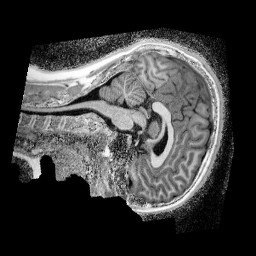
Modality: UNIT1_denoised
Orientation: sagittal
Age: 13
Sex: male
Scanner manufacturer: siemens
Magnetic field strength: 3 T
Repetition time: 4 s
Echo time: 0.00299 s